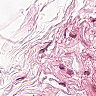
Metastatic tissue present: no